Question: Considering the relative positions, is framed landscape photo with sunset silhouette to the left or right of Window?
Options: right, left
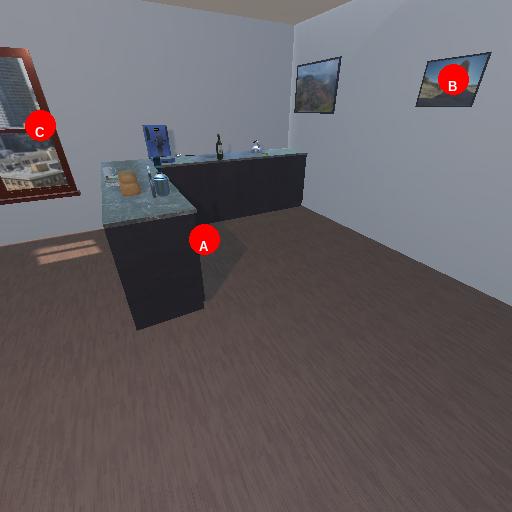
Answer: right